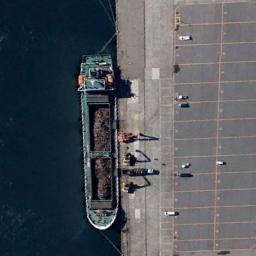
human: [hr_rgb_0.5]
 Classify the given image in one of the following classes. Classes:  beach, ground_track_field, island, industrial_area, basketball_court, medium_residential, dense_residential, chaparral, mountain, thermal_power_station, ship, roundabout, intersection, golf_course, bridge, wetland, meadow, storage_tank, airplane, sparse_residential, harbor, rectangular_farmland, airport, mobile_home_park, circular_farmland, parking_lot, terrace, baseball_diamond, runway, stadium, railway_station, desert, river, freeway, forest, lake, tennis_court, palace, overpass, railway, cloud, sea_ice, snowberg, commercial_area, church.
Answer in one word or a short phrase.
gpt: ship